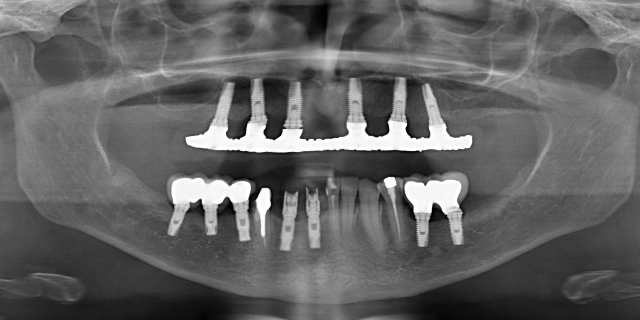
adult